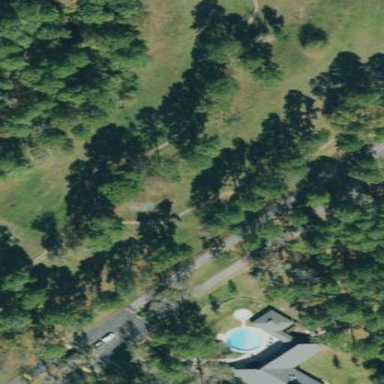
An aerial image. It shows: Golf tee on grassy land.